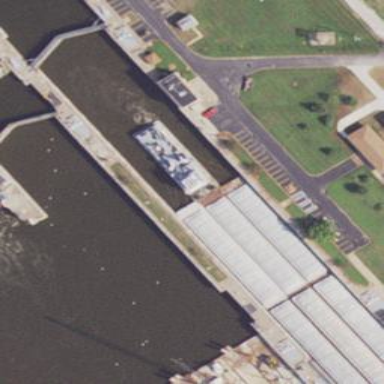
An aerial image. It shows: Wall barrier along lock gate waterway.